Question: I want to use the NumberPicker component-widget but Instead in the default Holo theme I need to replace the blue color with orange since that is the default color in my styling.
How can I replace the blue color and the color of the numbers,and keep all of the functionality of the component?

thanks
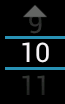
Answer: Make copy of library/res/drawable-*/numberpicker_selection_divider.9.png and name then, for example, custom_np_sd.9.png.
Override default NumberPicker style via activity theme:
'''
<style name="AppTheme" parent="@style/Holo.Theme">
<item name="numberPickerStyle">@style/CustomNPStyle</item>
</style>
<style name="CustomNPStyle" parent="@style/Holo.NumberPicker">
<item name="selectionDivider">@drawable/custom_np_sd</item>
</style>
'''
And apply @style/AppTheme as activity theme.